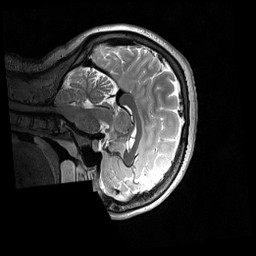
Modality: T2w
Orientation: sagittal
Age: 26
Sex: female
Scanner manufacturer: siemens
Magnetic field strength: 3 T
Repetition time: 3.2 s
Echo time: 0.565 s